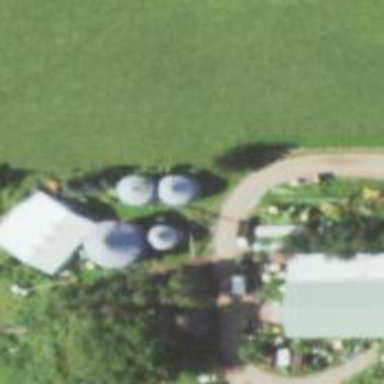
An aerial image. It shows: Silo.